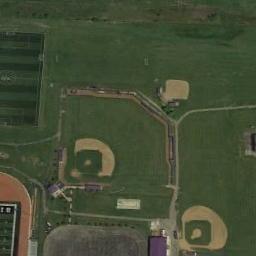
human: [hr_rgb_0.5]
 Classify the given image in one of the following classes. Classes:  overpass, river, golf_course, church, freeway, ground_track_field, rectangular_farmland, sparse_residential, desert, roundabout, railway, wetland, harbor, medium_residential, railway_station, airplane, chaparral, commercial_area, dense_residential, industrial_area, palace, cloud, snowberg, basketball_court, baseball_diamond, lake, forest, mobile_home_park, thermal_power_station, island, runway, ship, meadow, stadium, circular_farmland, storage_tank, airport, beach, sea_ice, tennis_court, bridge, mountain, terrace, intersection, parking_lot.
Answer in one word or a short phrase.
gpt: baseball_diamond